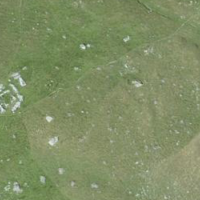
EUNIS habitat code: 26
Species observed at this site:
Gypaetus barbatus